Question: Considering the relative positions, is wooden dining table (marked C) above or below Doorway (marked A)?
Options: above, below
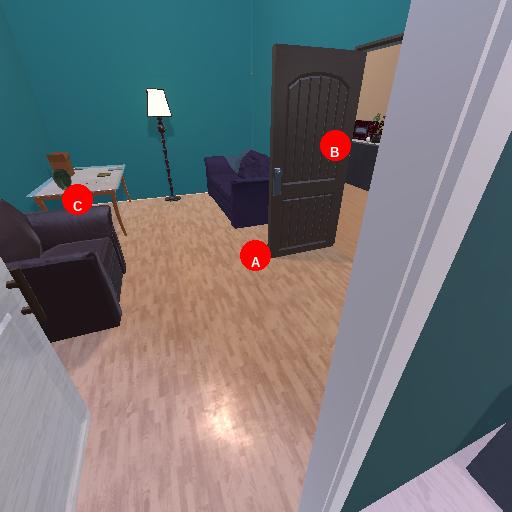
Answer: above